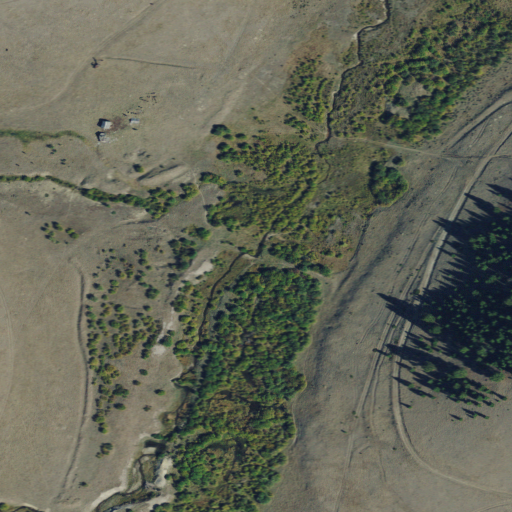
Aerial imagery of valley in Montana named Greens Gulch containing shrub, woody wetlands, evergreen forest, and deciduous forest